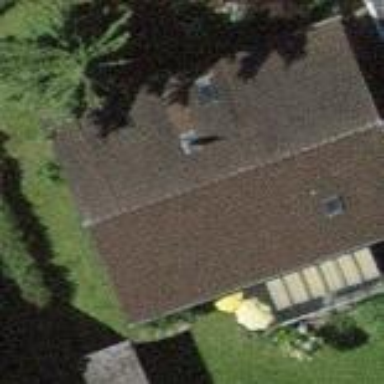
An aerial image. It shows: Gabled roofed house.